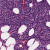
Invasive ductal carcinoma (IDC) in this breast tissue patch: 1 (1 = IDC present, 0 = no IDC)